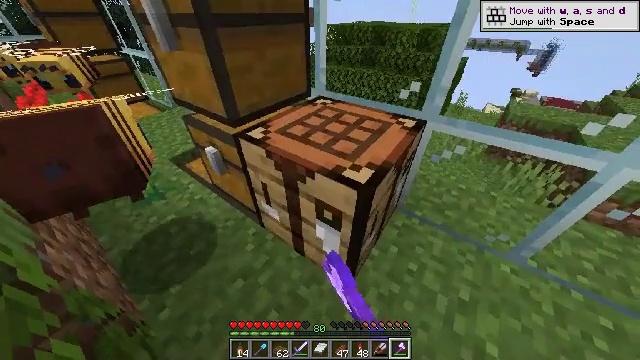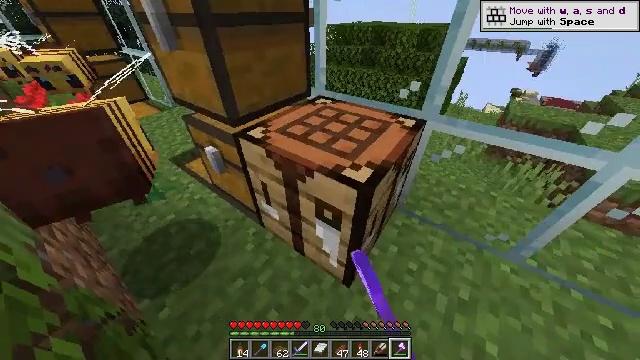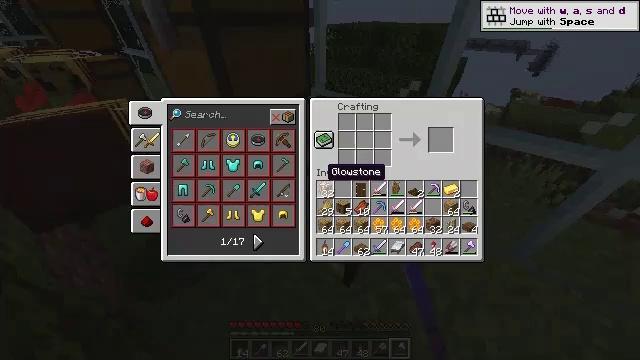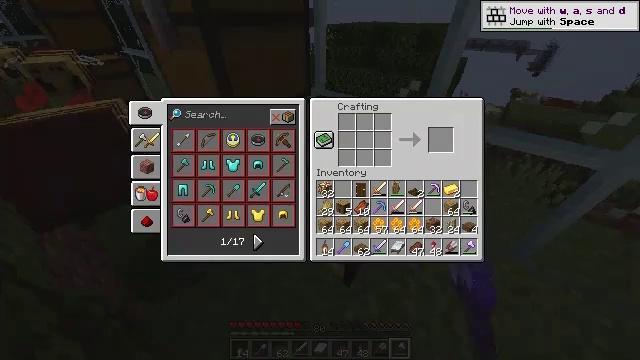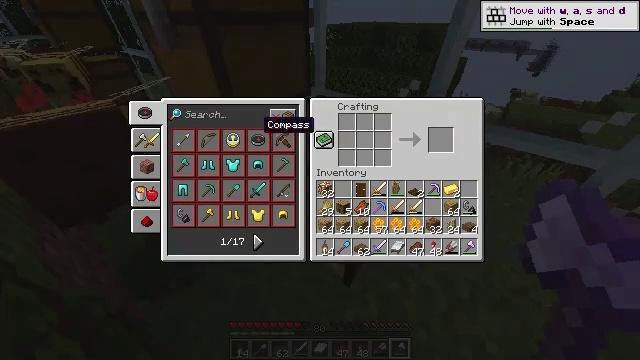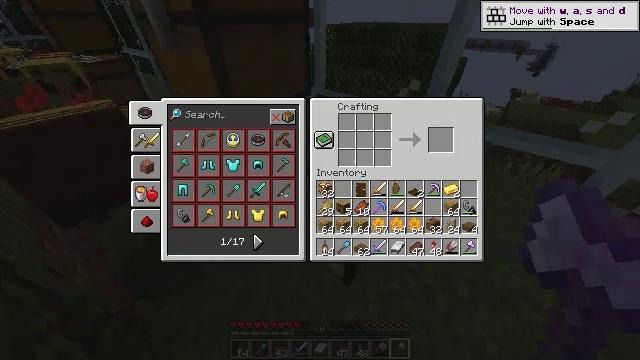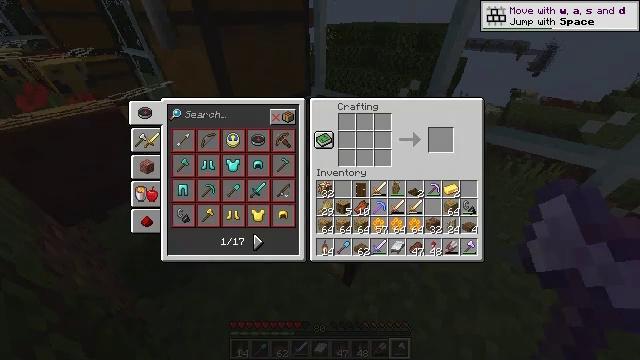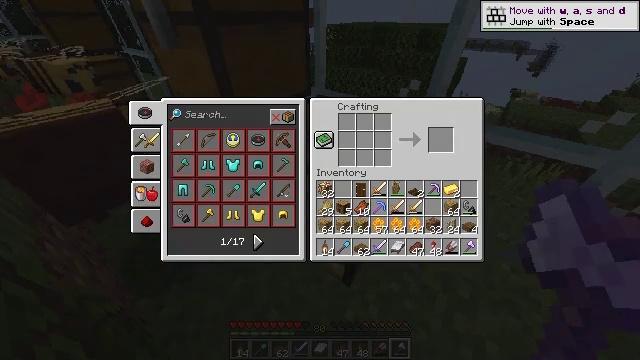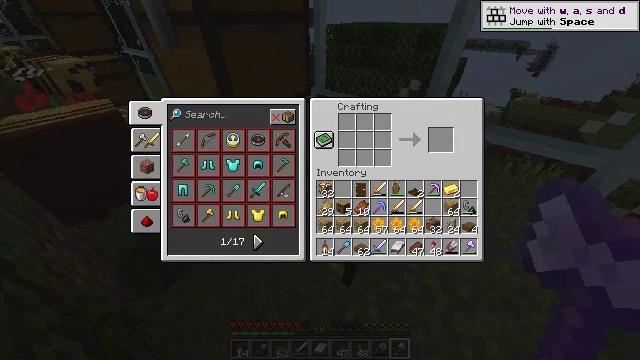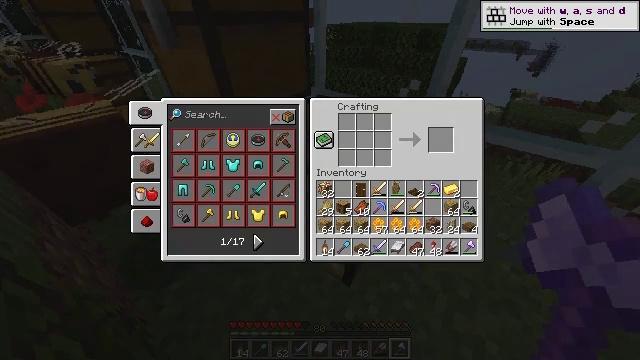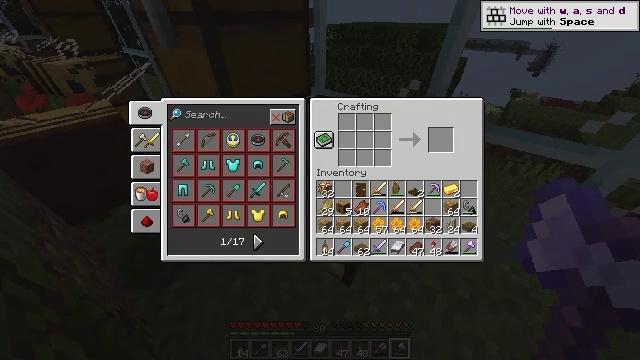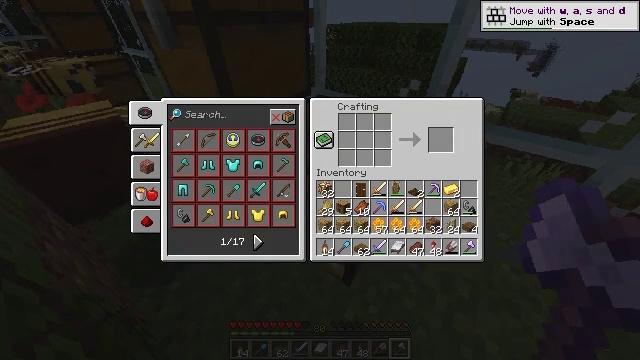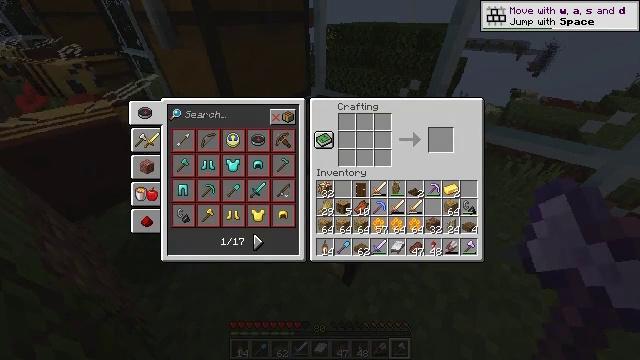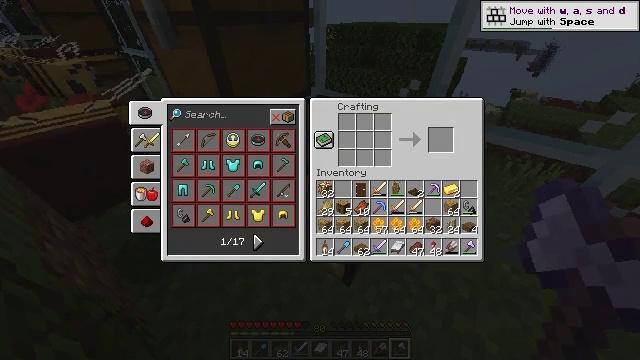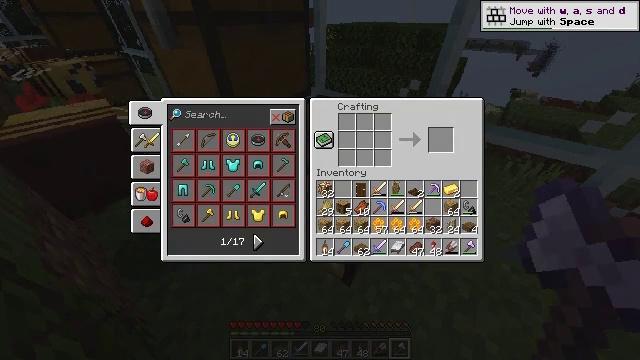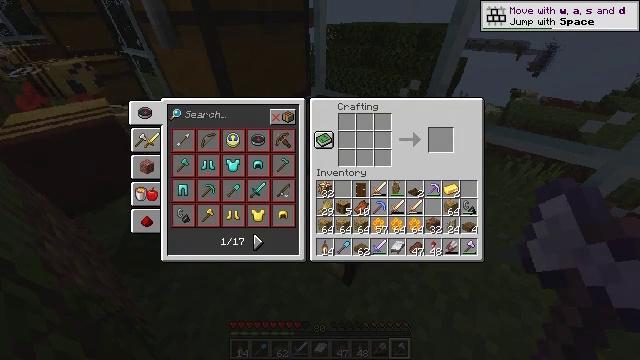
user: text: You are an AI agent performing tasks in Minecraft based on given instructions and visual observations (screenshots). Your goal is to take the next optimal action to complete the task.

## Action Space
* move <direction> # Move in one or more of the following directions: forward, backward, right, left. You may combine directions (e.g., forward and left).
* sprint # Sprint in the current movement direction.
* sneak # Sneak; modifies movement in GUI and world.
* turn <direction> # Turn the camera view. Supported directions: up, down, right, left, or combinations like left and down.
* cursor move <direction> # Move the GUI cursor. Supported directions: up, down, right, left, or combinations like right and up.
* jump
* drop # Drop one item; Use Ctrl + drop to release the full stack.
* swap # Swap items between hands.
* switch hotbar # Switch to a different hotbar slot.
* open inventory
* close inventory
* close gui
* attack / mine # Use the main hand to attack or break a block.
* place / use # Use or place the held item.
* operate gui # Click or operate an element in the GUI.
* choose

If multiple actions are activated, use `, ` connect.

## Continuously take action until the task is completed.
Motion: motion action
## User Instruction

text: Interact with the crafting table to make a beehive.
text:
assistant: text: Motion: attack / mine
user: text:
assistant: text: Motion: operate gui, open gui
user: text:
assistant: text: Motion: cursor move left, operate gui
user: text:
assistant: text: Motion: cursor move left and up, operate gui
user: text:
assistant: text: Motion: cursor move left and up, operate gui
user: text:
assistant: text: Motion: operate gui
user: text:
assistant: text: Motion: operate gui
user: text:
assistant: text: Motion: operate gui
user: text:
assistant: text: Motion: operate gui
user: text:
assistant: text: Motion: no_op
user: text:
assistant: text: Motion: no_op
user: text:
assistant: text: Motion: no_op
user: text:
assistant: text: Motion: no_op
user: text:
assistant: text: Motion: no_op
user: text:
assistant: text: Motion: no_op
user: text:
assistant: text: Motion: no_op
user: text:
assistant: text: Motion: no_op
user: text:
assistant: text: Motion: no_op
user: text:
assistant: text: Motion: no_op
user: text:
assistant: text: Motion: no_op
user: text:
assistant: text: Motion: no_op
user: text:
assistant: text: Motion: no_op
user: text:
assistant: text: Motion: cursor move left
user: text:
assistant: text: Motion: operate gui
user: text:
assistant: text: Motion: operate gui
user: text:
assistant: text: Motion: no_op
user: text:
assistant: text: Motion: no_op
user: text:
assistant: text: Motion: no_op
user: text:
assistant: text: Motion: no_op
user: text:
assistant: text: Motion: no_op